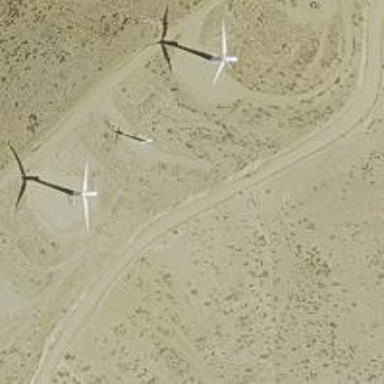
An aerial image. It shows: Wind generator using horizontal axis wind turbines.